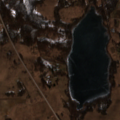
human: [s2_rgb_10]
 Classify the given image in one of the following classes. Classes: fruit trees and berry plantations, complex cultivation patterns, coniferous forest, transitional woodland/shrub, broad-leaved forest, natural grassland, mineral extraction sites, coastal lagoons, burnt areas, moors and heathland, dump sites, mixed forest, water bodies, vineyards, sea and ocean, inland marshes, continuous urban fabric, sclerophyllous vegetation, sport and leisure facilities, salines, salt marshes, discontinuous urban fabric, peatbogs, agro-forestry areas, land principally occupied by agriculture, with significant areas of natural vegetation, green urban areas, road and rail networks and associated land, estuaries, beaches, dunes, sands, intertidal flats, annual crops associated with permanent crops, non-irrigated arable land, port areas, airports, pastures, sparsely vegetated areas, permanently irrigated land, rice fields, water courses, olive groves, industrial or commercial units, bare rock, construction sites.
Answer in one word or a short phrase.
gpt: non-irrigated arable land, pastures, land principally occupied by agriculture, with significant areas of natural vegetation, broad-leaved forest, water bodies